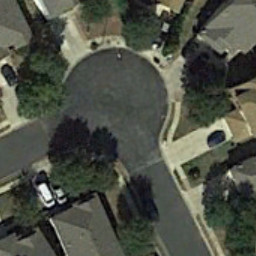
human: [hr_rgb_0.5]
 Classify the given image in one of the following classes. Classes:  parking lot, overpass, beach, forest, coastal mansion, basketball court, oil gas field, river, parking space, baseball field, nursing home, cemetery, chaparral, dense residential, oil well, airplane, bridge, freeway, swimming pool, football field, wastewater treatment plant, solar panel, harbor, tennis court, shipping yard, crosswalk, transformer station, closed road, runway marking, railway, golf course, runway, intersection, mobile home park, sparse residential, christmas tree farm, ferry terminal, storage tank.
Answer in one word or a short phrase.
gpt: closed road